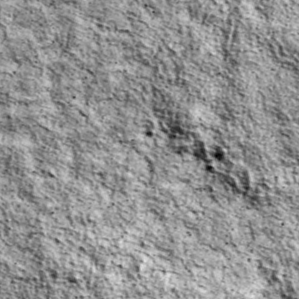
Label: non_frost